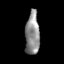
Tissue: skin
Cell type: Epithelial cells
Senescence score: 0.249
Nuclear area (px): 597
Mean DAPI intensity: 141.09